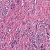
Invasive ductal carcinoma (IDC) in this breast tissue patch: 1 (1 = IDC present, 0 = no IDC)